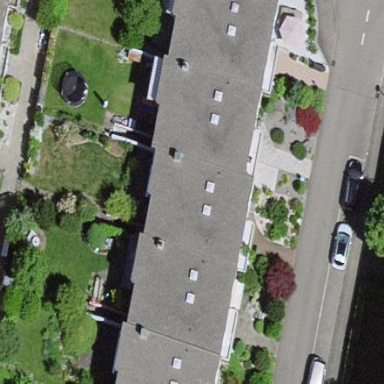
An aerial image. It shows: Terrace building.